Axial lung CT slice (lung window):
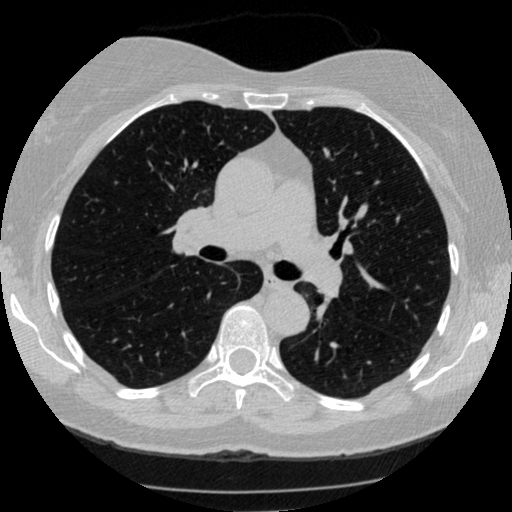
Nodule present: no